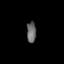
Tissue: prostate
Cell type: T cells
Senescence score: 0.34
Nuclear area (px): 189
Mean DAPI intensity: 104.503